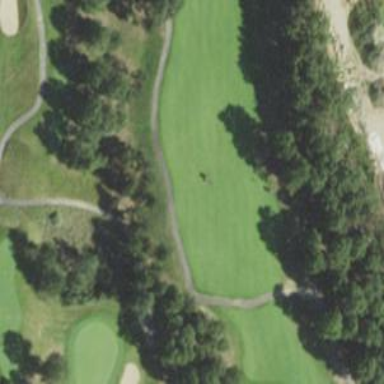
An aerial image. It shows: View of golf hole.